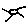
Label: sun